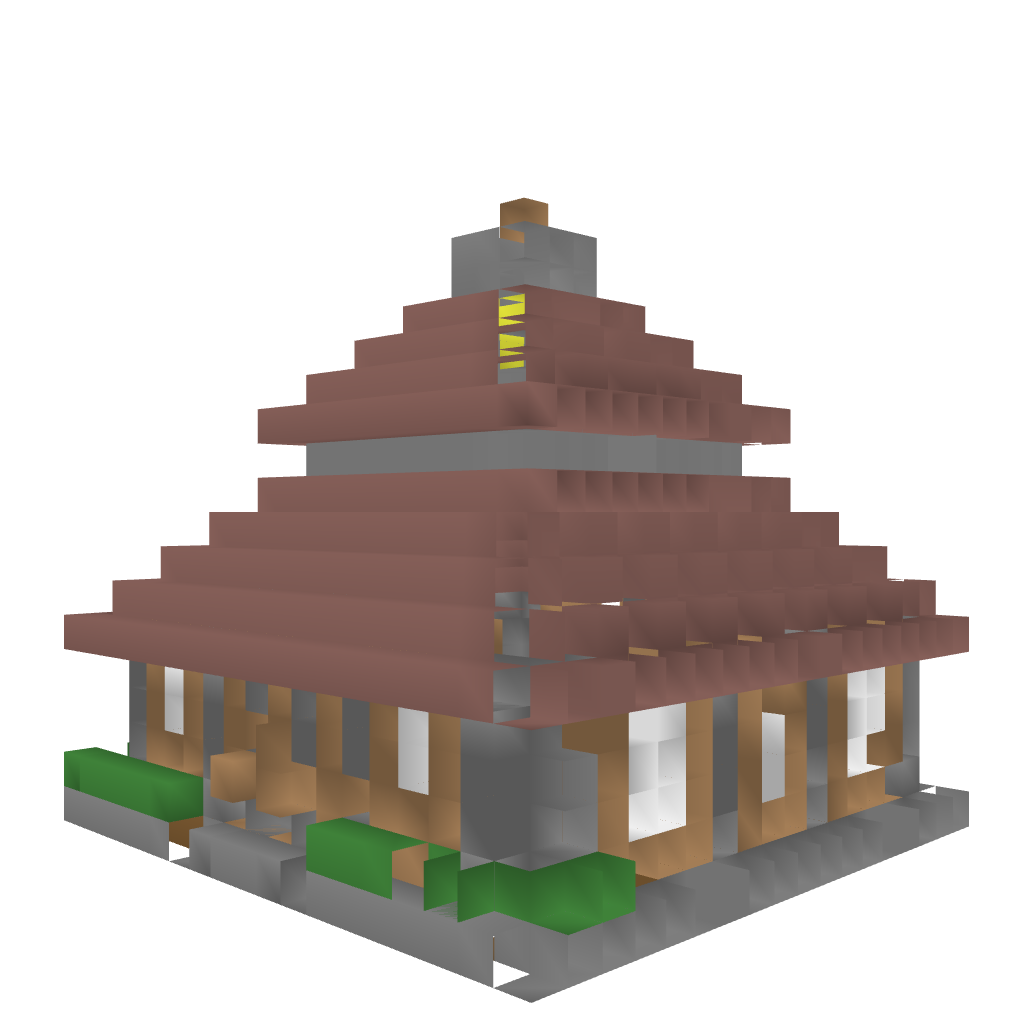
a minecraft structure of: Medieval Style House III high quality